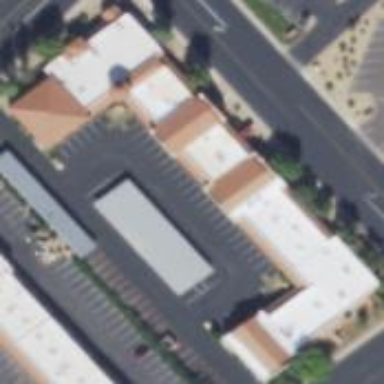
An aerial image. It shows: Commercial building.